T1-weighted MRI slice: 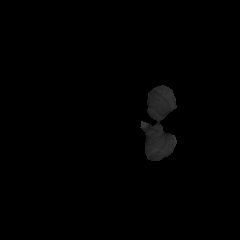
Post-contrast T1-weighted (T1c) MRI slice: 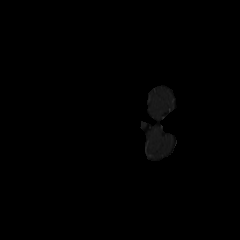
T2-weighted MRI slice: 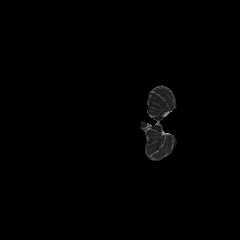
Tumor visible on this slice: no